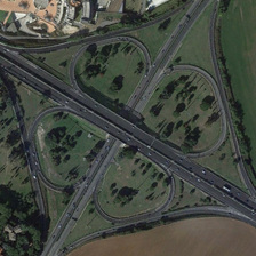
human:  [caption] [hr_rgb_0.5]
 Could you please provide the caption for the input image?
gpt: The viaduct is centrally symmetrical.

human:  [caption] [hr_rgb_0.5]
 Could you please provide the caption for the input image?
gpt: The bridge is centrally symmetrical.

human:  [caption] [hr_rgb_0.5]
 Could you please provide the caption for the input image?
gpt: The viaduct is centrally symmetrical.

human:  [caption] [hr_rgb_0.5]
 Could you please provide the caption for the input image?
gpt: The viaduct is symmetrical in the center.

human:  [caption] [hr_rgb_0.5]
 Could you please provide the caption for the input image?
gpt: The viaduct is centrally symmetrical.